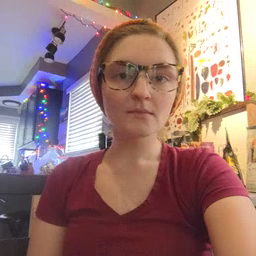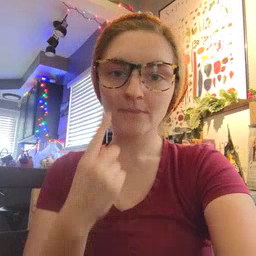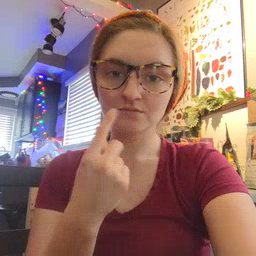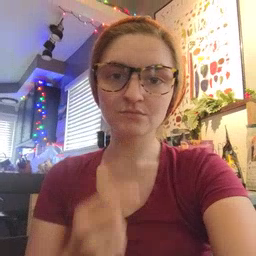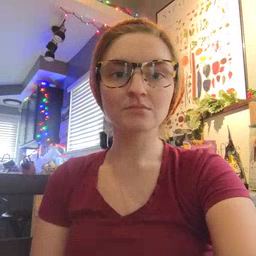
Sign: mouth